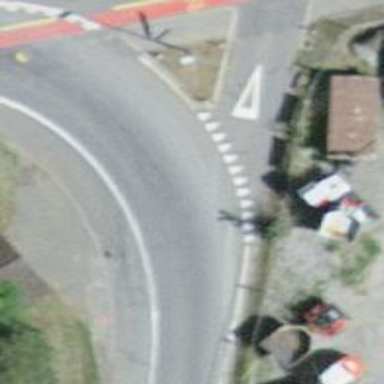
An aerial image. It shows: Road with "give way" sign.